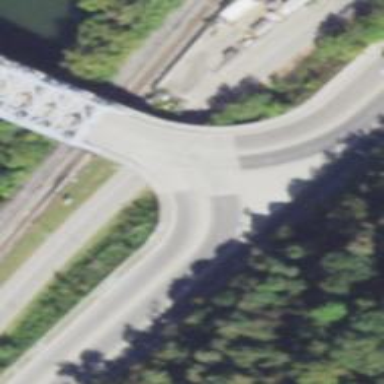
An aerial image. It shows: Primary_link highway crossing bridge.